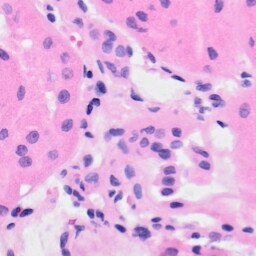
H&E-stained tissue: Kidney